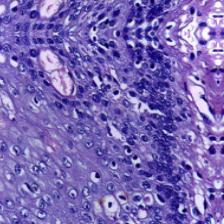
Diagnosis: Normal